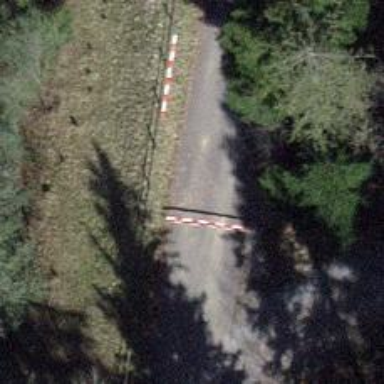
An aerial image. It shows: Gate.